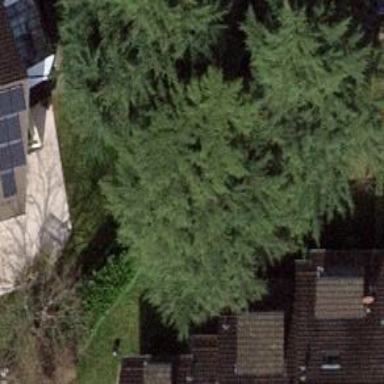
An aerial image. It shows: Evergreen needle-leaved tree.